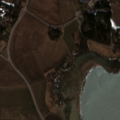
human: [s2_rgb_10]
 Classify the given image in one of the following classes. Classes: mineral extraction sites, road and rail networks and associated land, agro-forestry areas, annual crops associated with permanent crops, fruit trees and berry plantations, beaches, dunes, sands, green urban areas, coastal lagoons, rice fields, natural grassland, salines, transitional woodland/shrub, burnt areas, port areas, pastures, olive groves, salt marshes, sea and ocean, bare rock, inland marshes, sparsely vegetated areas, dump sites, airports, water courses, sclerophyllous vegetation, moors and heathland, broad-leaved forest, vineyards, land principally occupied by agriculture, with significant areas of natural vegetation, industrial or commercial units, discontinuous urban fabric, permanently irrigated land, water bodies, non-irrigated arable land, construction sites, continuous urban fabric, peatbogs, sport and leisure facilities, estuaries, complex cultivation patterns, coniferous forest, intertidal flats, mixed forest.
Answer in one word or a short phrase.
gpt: discontinuous urban fabric, non-irrigated arable land, coniferous forest, water bodies